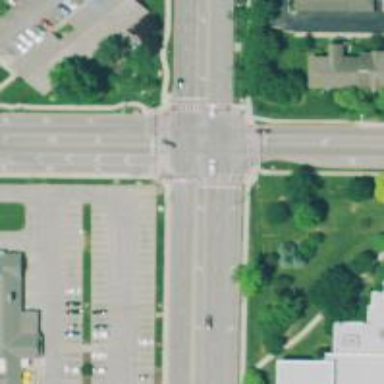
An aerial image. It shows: Solid stop line on the road marking.